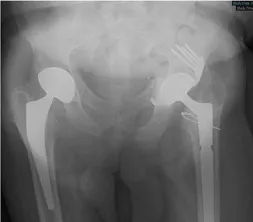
Clinical description of the patient #4, a 77-year-old man. He had a past history of anal cancer and congestive heart failure with arrhythmia. Right and left hip prostheses were implanted in 2013 and 2014, respectively, both following femoral head fracture. , without any occurrence of loosening during the prolonged follow-up of 2 years As the cultures were still positive with persistence of P. Aeruginosa in culture with the same susceptibility, IV ceftazidime 2 g/8 h was prescribed again. The dose was then reduced to 1 g/12 h as chronic kidney injury occurred (creatinine clearance 30 ml/min), before performing the first therapeutic drug monitoring (TDM) 6 months after the reimplantation, after switch from IV to SC ceftazidime 1 g/12 h. The outcome was favorable with a total control of the infectious disease (ie, without occurrence of any sign of infection) during the follow-up. Unfortunately, the patient died ~2 years after de reimplantation (727 days) following trauma and hemorrhagic shock.
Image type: radiology (x_ray)